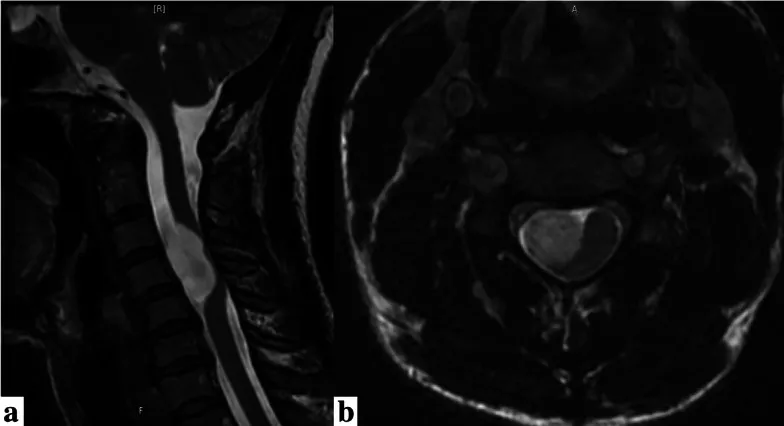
A; Sagittal and b axial preoperative T2 MRI.
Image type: radiology (mri)